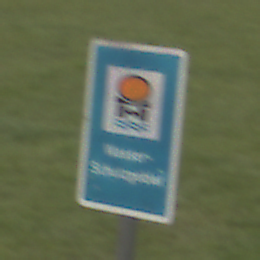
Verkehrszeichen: Wasserschutzgebiet
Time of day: MorningAfternoon
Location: Outdoor (Suburban)
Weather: Overcast
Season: NotSpecified
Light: Natural